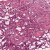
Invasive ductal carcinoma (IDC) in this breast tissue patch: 1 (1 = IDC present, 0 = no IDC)